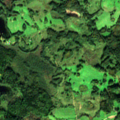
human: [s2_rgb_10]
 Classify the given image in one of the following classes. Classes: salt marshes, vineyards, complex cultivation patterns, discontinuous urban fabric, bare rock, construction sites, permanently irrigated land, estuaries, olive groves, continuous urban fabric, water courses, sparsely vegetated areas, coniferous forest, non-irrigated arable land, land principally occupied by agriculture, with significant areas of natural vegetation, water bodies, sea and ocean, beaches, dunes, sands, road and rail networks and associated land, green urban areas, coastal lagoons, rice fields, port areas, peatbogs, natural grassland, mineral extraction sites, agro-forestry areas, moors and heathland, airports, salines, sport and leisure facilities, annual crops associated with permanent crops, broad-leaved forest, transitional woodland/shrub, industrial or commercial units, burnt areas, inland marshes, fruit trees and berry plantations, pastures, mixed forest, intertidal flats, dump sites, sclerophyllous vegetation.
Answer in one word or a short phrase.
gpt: pastures, land principally occupied by agriculture, with significant areas of natural vegetation, broad-leaved forest, mixed forest, transitional woodland/shrub, water bodies